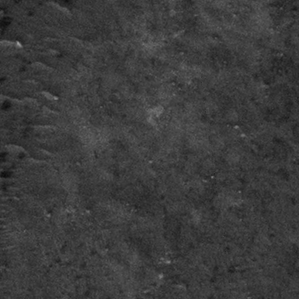
Label: frost